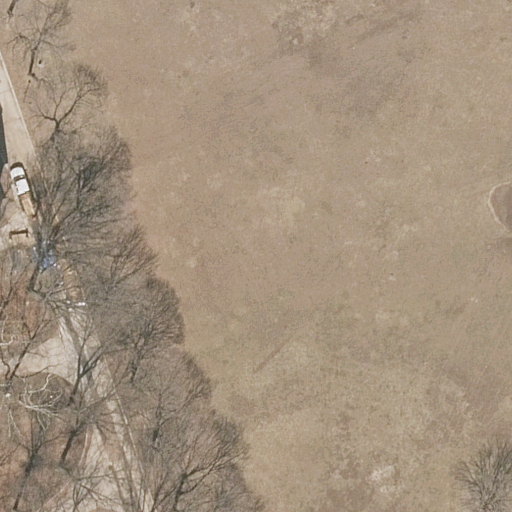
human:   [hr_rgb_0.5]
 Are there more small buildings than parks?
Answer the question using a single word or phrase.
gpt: no

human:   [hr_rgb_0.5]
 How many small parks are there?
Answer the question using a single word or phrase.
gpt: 0

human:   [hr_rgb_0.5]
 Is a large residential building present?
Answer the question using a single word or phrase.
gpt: no

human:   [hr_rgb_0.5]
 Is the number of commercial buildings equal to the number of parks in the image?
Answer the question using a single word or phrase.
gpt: no

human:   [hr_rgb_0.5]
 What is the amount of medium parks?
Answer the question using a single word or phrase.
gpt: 0

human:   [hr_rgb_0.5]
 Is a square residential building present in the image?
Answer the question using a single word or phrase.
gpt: no

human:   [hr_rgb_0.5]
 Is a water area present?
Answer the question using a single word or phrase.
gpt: no

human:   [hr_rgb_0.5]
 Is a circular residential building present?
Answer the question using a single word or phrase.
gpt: no

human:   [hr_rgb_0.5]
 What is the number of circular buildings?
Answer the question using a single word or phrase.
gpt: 0

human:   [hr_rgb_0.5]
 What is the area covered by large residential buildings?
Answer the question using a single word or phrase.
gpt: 0m2

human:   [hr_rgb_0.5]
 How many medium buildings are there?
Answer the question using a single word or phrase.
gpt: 0

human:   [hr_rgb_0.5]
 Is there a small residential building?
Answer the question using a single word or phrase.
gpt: yes

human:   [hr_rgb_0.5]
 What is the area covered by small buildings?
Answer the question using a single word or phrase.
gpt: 0m2

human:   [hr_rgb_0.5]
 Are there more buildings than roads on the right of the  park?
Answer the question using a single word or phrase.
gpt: no

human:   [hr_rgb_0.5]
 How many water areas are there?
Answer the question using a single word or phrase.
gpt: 0

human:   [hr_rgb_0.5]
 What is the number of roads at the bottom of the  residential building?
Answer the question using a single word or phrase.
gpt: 0

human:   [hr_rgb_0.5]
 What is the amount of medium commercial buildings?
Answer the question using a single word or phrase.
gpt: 0

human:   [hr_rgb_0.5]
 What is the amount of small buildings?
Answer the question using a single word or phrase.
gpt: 1

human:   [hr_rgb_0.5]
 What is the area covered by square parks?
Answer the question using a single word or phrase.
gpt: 0m2

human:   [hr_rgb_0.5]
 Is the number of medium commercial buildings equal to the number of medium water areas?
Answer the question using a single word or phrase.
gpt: yes

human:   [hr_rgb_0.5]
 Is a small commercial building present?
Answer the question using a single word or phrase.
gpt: no

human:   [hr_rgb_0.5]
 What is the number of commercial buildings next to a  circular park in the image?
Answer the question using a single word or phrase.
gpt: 0

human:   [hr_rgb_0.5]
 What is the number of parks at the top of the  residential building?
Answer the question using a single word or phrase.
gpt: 1

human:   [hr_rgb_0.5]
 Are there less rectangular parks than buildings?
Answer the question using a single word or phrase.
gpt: no

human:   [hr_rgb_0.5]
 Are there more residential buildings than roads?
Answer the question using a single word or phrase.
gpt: no

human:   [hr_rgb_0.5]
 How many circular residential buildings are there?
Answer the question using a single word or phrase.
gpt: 0

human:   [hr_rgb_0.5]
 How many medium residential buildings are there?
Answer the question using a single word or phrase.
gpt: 0

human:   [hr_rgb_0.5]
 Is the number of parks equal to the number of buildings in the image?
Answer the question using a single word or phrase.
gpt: yes

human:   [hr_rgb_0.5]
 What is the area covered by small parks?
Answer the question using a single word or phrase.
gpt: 0m2

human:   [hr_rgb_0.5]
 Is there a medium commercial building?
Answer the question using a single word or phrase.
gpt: no

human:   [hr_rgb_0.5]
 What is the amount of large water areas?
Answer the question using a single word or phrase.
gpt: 0

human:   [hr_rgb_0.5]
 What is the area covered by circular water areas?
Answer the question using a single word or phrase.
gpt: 0m2

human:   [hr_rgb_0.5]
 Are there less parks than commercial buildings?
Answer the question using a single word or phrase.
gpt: no

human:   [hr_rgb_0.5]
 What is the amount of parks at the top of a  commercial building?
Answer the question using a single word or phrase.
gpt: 0

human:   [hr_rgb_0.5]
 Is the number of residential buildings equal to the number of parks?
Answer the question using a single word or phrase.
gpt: yes

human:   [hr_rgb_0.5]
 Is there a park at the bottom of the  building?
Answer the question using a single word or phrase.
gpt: no